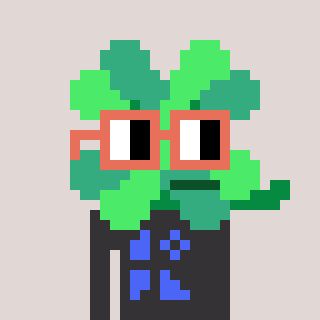
a pixel art character with square orange glasses, a clover-shaped head and a grayscale-colored body on a warm background